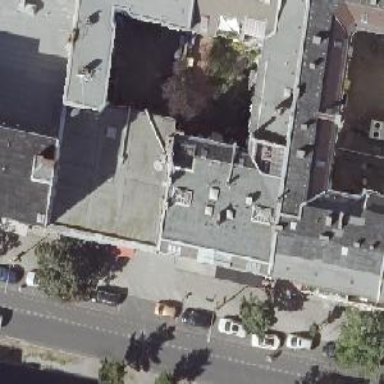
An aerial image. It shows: Café.